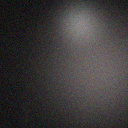
Screen state: off